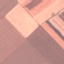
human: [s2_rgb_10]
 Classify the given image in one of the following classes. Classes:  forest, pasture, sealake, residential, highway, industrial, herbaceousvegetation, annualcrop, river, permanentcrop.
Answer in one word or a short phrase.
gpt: AnnualCrop